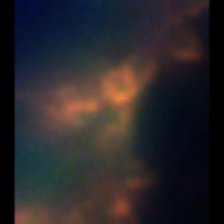
Taxon: Diatom_aggregate
Group: Diatoms